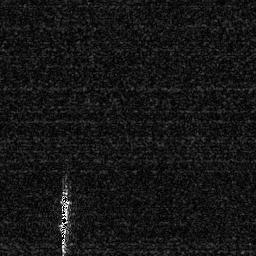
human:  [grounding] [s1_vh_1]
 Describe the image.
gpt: In the satellite image, there is  <ref>1 medium ship </ref> <box>[[21, 72, 26, 99, 0]]</box> located at bottom left.